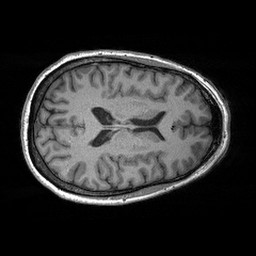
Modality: T1w
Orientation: axial
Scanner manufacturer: siemens
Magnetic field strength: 3 T
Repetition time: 2.3 s
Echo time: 0.00298 s